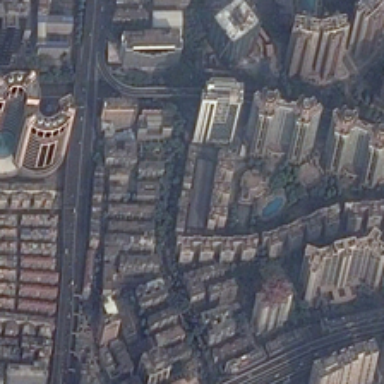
T commercial is surrounded by some trees and flats .